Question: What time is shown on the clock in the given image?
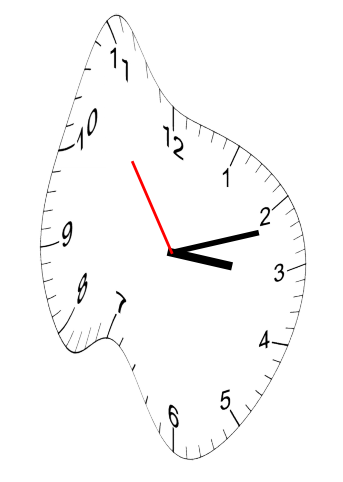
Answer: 03:11:54